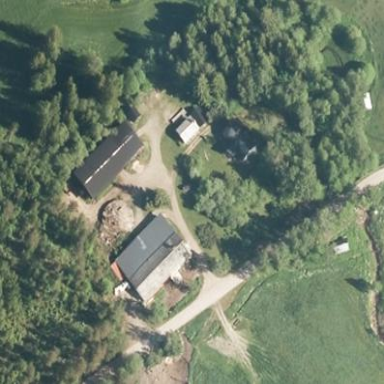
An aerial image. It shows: Farmyard area.